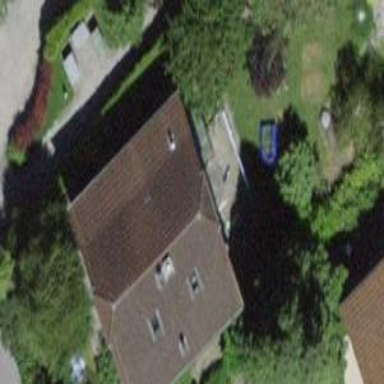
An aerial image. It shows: House with half-hipped roof shape.